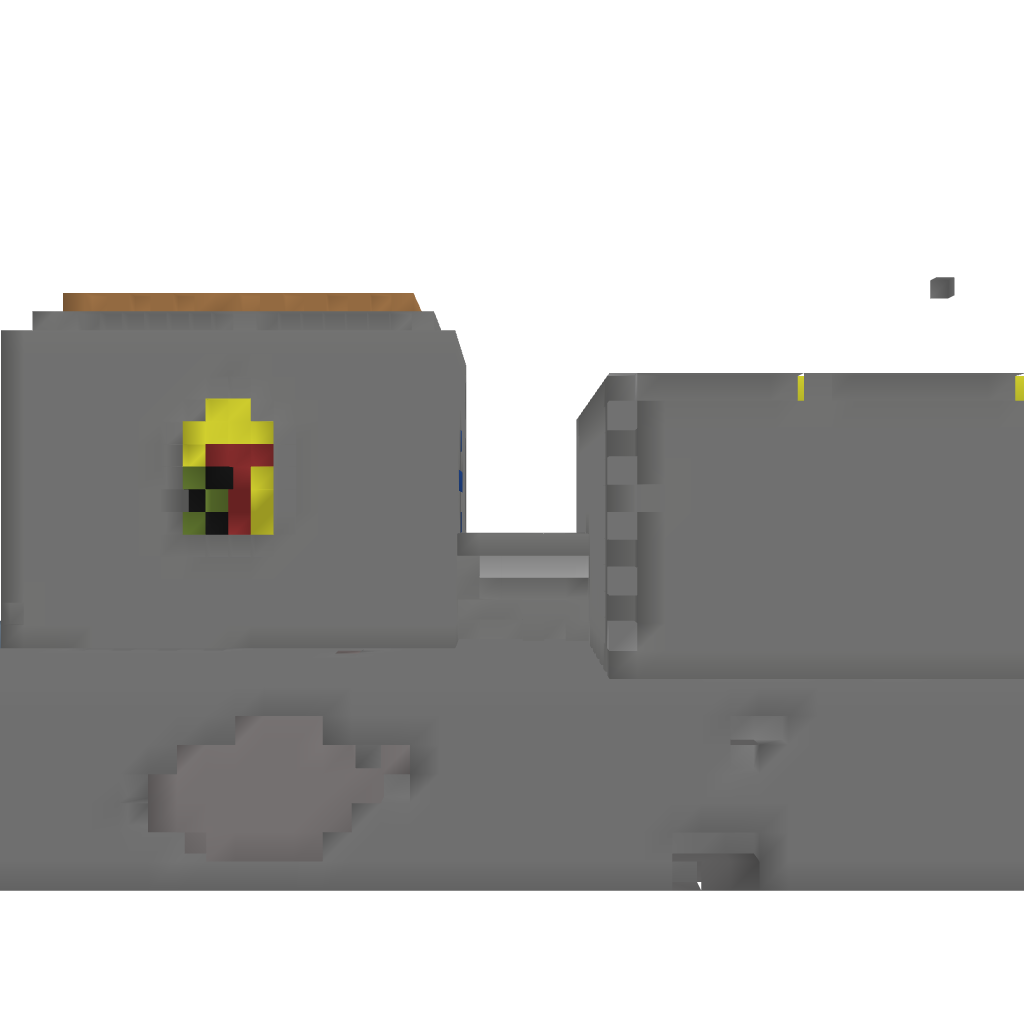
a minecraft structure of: Decoration Church + Secret Room